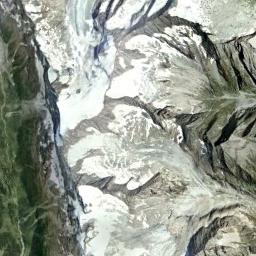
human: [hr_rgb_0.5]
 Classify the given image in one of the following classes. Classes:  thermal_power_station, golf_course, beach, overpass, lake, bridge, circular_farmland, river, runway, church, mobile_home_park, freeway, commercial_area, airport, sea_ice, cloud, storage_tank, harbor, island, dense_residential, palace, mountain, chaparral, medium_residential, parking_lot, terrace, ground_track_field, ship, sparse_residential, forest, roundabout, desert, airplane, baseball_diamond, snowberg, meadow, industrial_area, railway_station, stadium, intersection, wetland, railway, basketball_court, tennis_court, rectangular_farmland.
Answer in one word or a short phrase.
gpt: snowberg